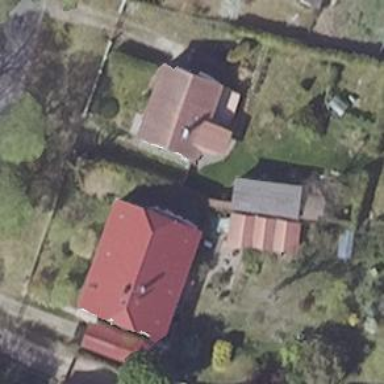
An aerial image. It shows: House with half-hipped roof oriented along certain direction.